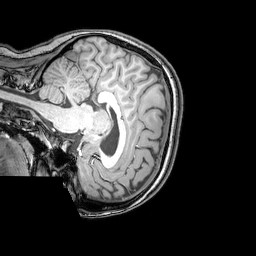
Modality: T1w
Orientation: sagittal
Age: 21
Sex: female
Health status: healthy
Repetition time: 0.081 s
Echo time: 0.037 s